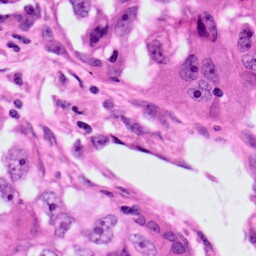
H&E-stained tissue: Lung